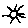
Label: sun